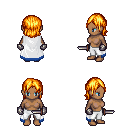
a pixel art fantasy rpg character, female body template, human, dark skin, white trimmed cape, white pants, light blonde long bangs hairstyle, metal gloves, dagger, four views (front, back, left, right), 2x2 character sprite sheet, small pixel art, hard edges, no anti-aliasing